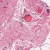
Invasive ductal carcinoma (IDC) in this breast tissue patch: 0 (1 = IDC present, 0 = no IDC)